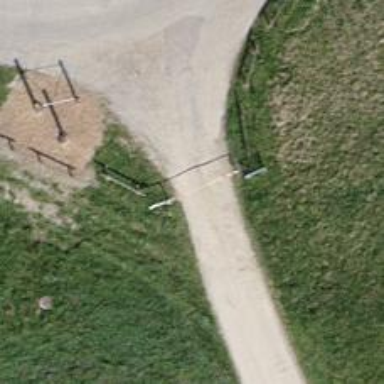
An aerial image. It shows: Lift gate barrier.